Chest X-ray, PA view. Patient: 69 years old, sex F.
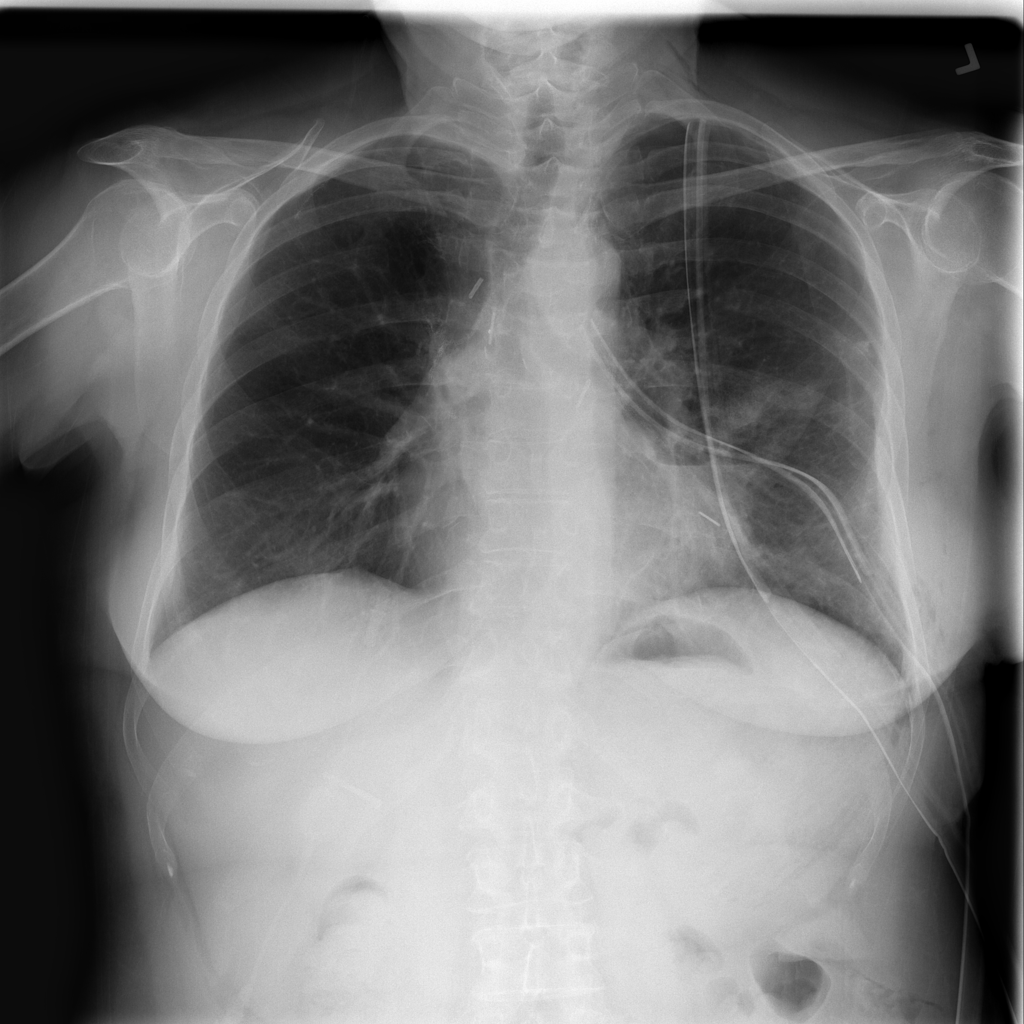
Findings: No Finding